Question: SSRS report when Exporting to Excel the footer format is distorted.(See below image)
Any suggestions.
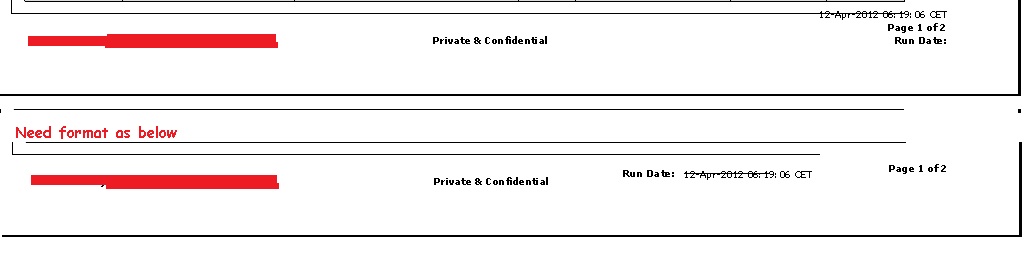
Answer: I fixed this by using place holders(HTML) Option and used a single text box for first three strings.